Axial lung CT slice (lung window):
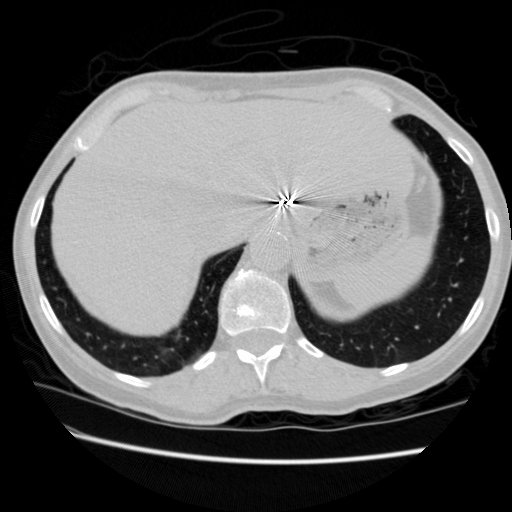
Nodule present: no